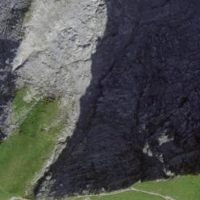
EUNIS habitat code: 48
Species observed at this site:
Aster alpinus